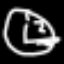
Label: clock